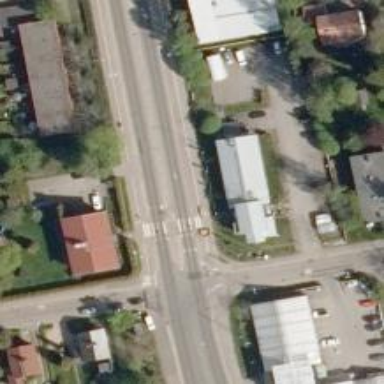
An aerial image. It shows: Marked road crossing with pedestrian island.